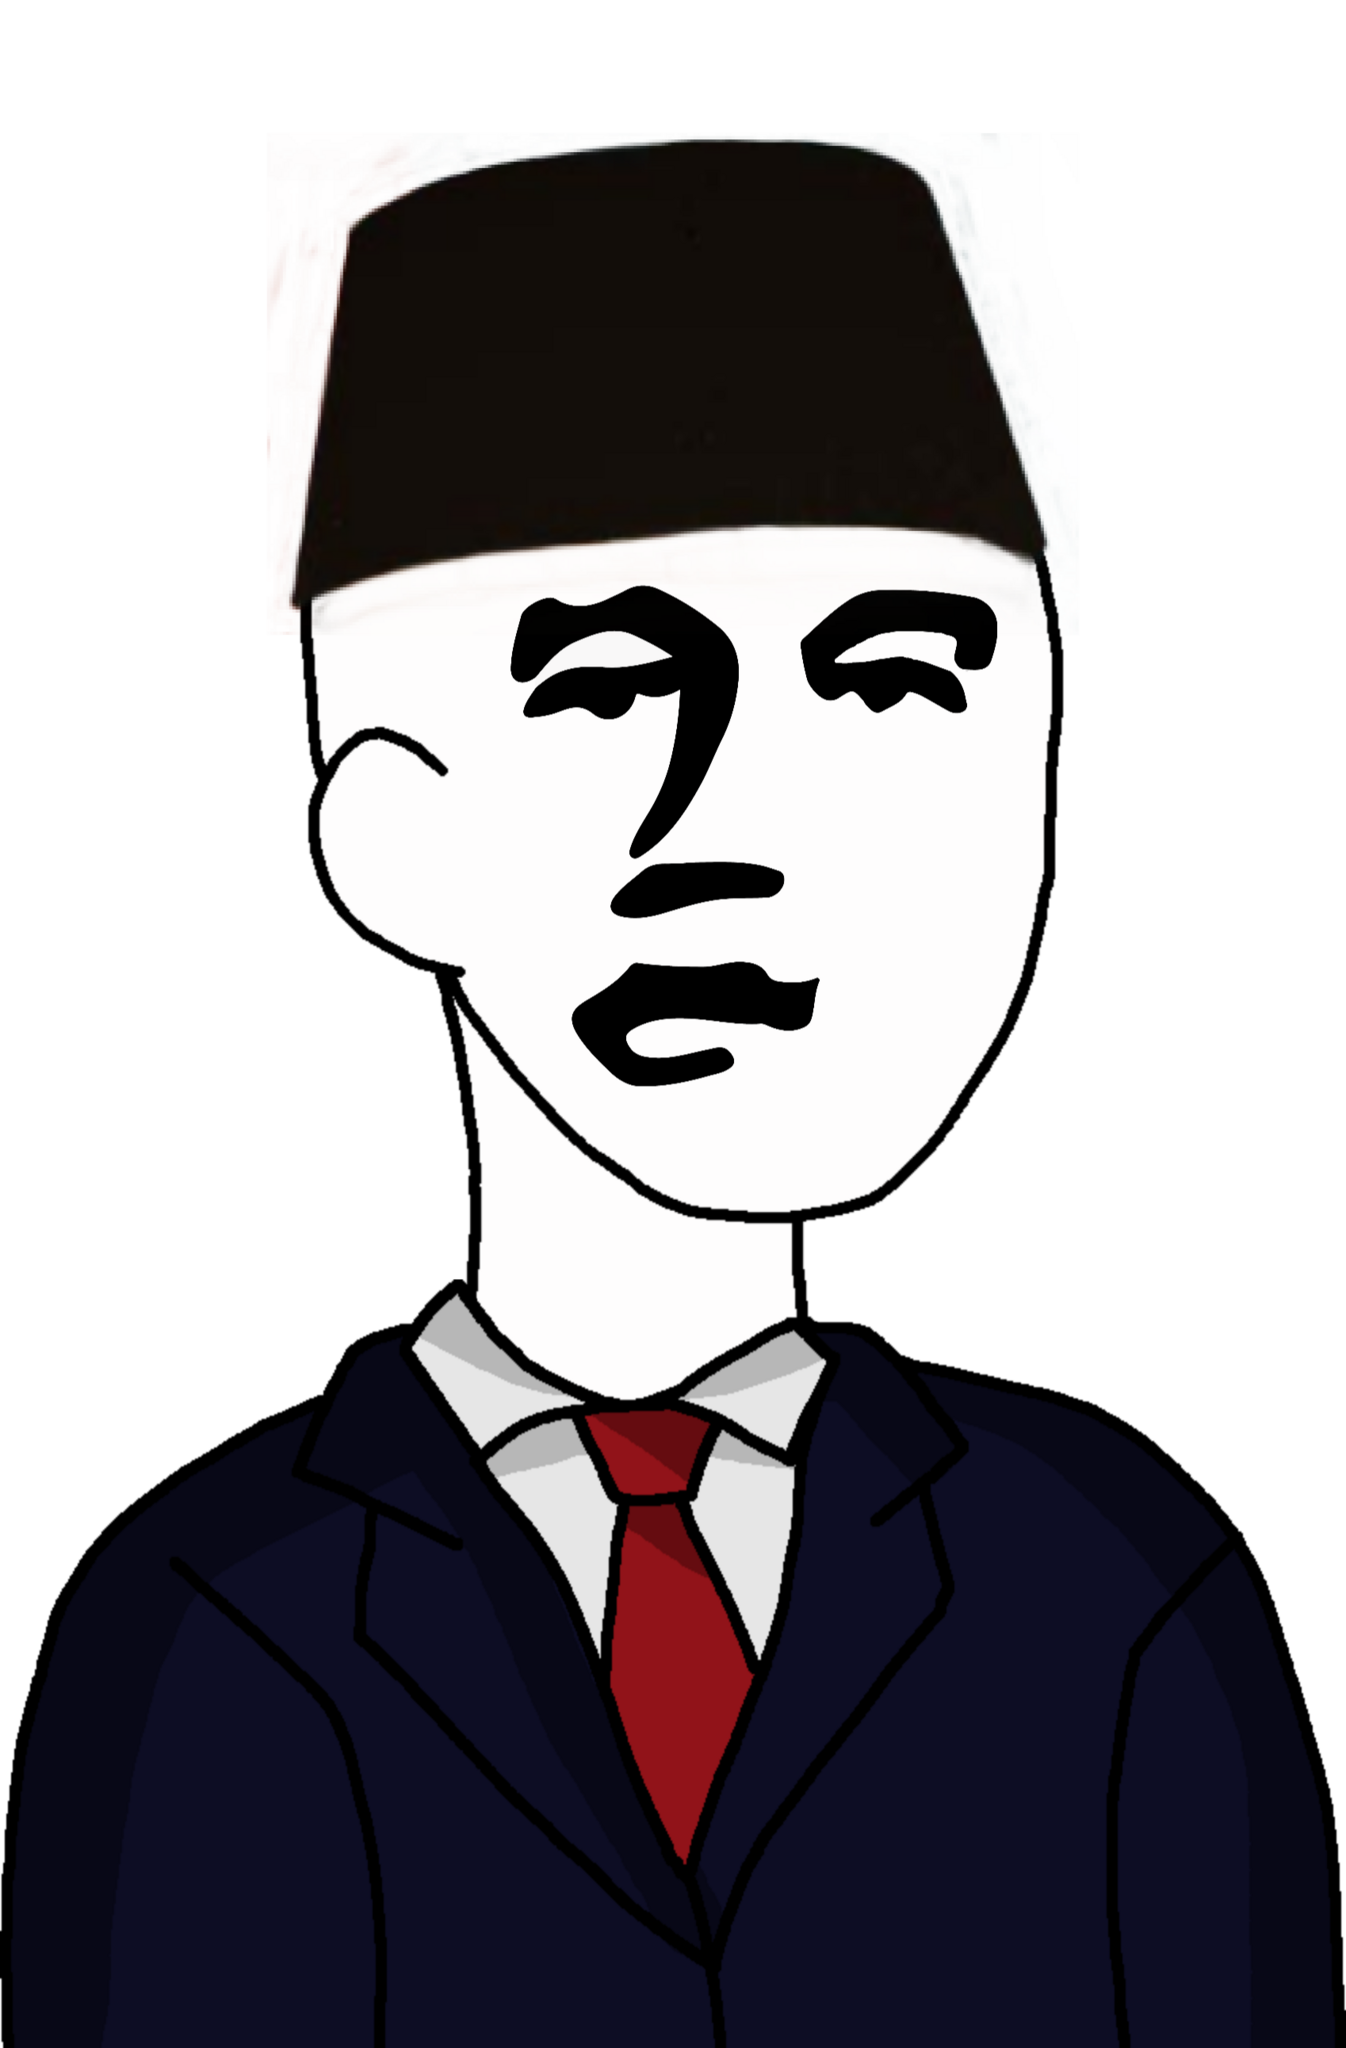
Label: 5_Twinkjak